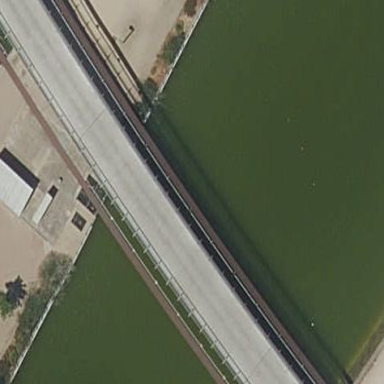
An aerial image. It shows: Man-made bridge.